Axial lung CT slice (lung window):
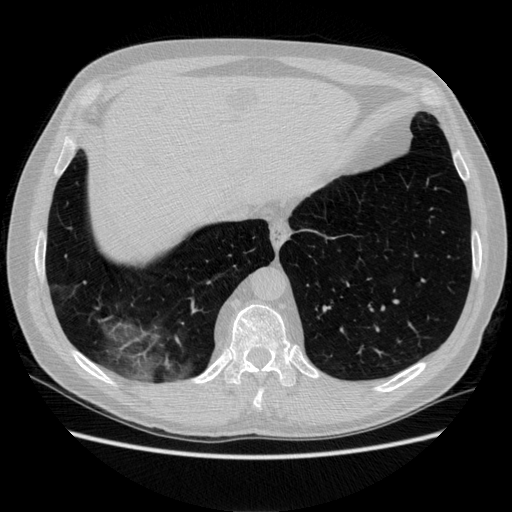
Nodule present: no